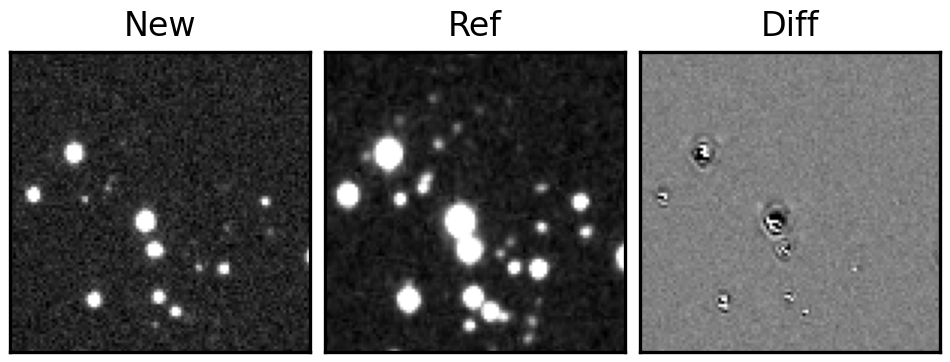
Label: bogus